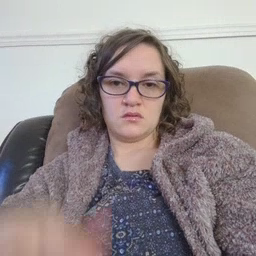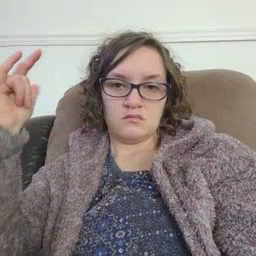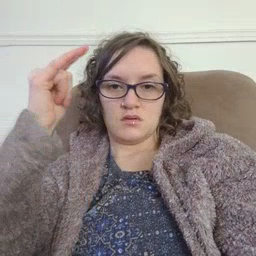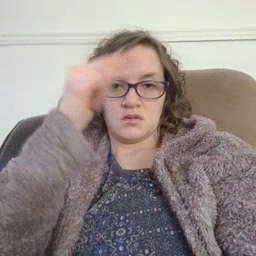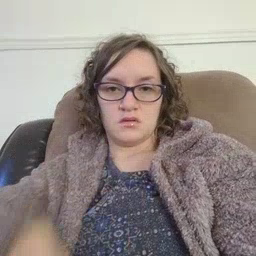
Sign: airplane